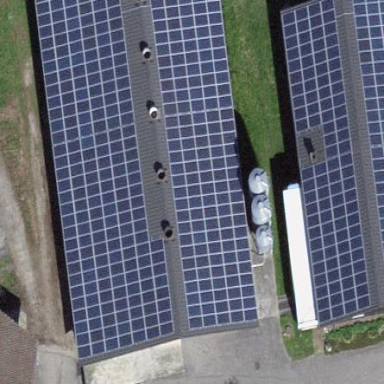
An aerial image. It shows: Solar power generator.